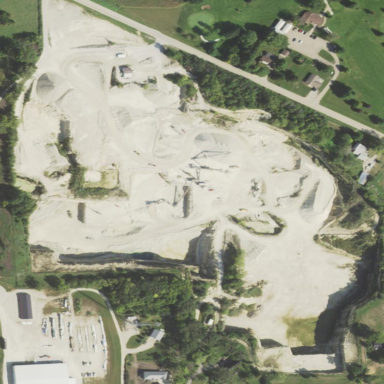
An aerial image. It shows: Quarry area.